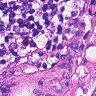
Metastatic tissue present: no